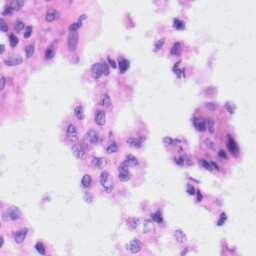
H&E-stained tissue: Liver